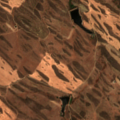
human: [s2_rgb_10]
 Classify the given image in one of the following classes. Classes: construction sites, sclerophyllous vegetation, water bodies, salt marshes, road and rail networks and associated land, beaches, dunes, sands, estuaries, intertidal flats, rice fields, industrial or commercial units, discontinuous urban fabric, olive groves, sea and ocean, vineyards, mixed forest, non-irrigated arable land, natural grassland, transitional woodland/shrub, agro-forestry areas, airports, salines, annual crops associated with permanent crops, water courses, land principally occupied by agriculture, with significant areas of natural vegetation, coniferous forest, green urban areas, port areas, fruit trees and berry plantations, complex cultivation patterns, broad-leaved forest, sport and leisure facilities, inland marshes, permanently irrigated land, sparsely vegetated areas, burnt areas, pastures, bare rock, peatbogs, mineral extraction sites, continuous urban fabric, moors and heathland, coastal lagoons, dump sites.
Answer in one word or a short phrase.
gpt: land principally occupied by agriculture, with significant areas of natural vegetation